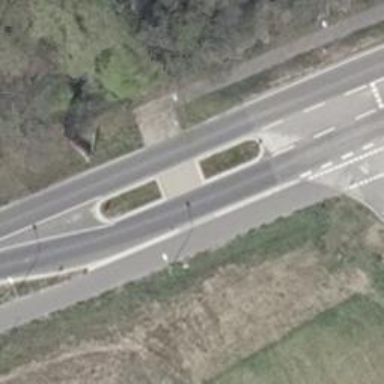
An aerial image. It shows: Unmarked road crossing with markings.